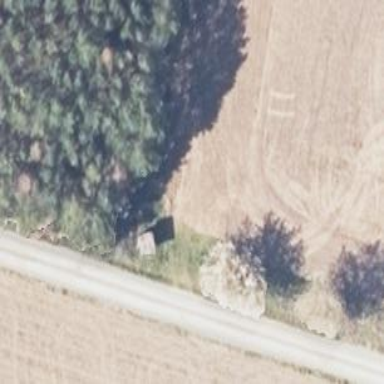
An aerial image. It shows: Hunting stand.